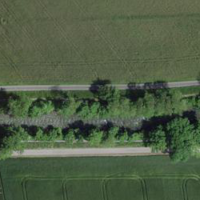
EUNIS habitat code: 40
Species observed at this site:
Allium ursinum